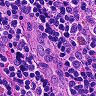
Metastatic tissue present: no